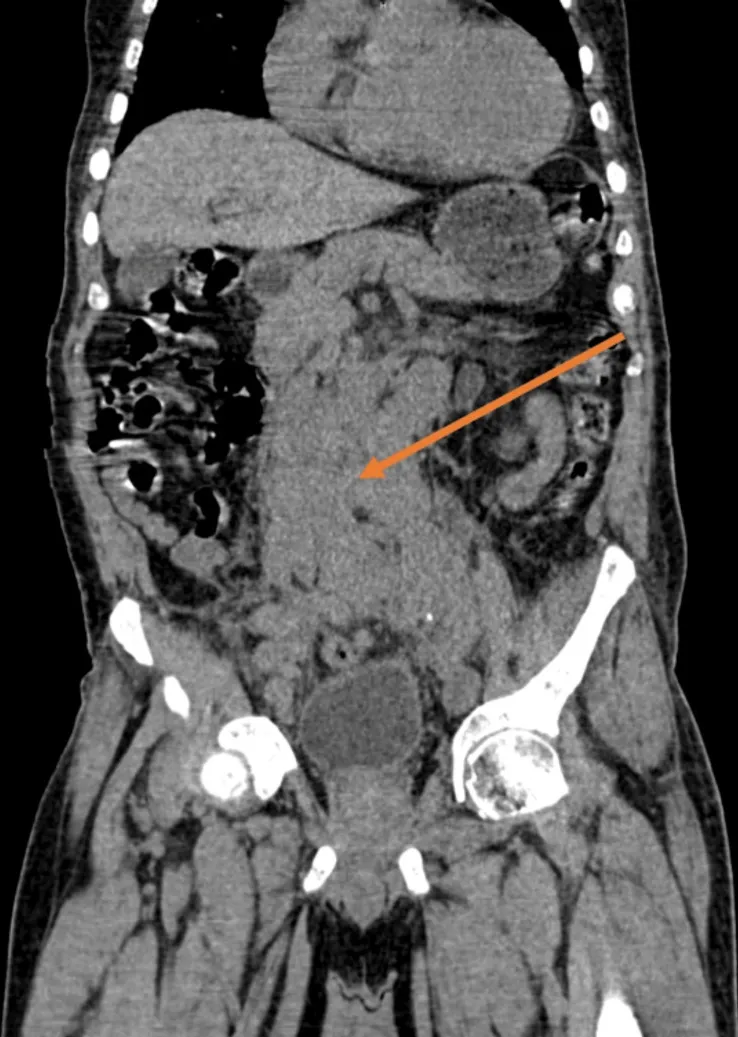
Coronal section of computed tomography of kidney, ureters and bladder indicating large hypodense mass (Orange arrow).
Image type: radiology (ct)